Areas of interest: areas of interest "Jiangsu Hai Chen Logistics (Quanhai Road Branch)"
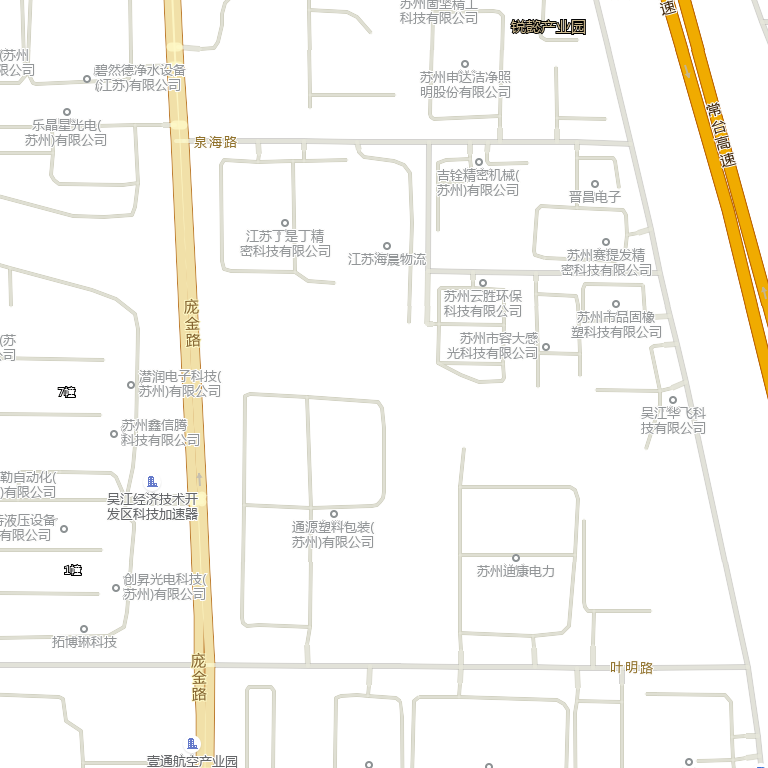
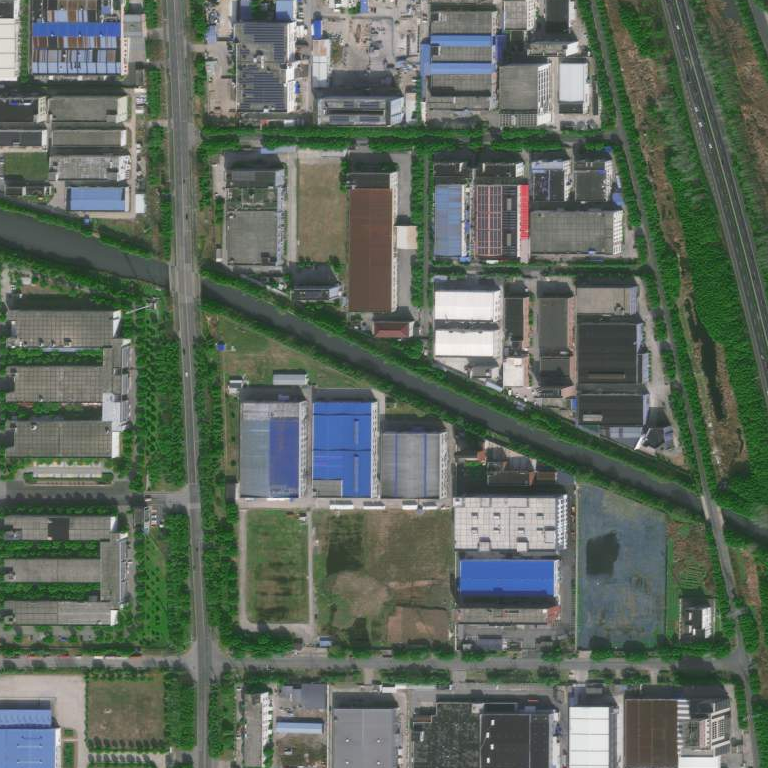